Field crop: maize
Growth stage: 2
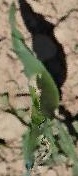
Species: maize